Aerial crown-view tile of a tropical tree (Barro Colorado Island, Panama), acquired 20250414:
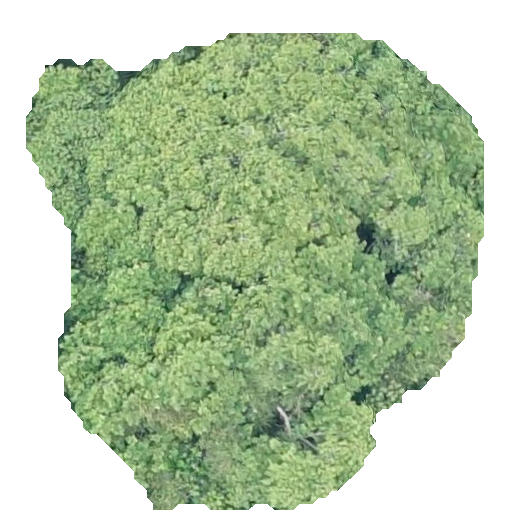
Species: Virola surinamensis
GBIF accepted scientific name: Virola surinamensis
Crown area: 249.673 m²